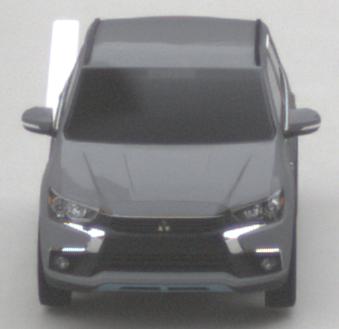
Make: Mitsubishi
Model: Outlander 2.0 Plug-In Hybrid
Detailed model: Outlander (III) Plug-In Hybrid
Model produced from: 2015/10
Model produced until: 2018/08
Doors: 5
Color: gray
Road condition: dry road
Daytime: midday
Contrast: low contrast